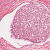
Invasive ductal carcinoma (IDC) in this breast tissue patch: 1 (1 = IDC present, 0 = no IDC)